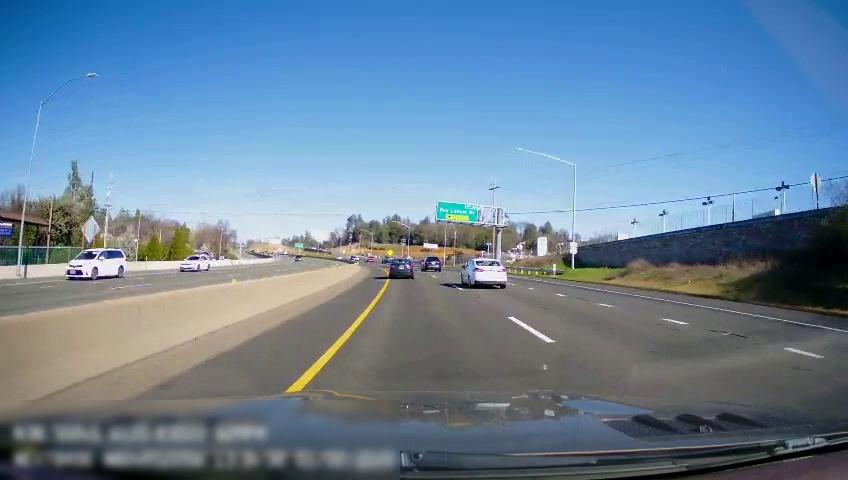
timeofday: Day
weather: Sunny
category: Drivable Space
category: Drivable Space
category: Vehicles | SUV
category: Vehicles | SUV
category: Vehicles | Car
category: Vehicles | SUV
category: Vehicles | Car
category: Lanes | Current Lane
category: Lanes | Current Lane
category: Lanes | Alternate Lane
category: Lanes | Alternate Lane
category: Lanes | Opposite Lane
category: Lanes | Opposite Lane
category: Traffic | Signs
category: Traffic | Signs